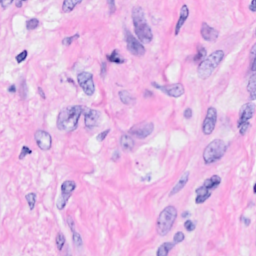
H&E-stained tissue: Breast